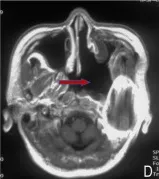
Changes of the pre- and post-operative meningioma. After. The third surgery, 2016-05.
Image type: radiology (mri)